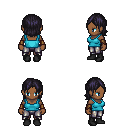
a pixel art fantasy rpg character, female body template, human, dark skin, teal pirate shirt, metal pants, raven long bangs hairstyle, leather bracers, black shoes, four views (front, back, left, right), 2x2 character sprite sheet, small pixel art, hard edges, no anti-aliasing